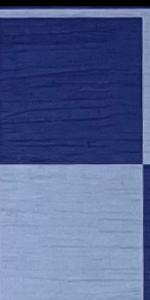
Label: Empty